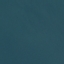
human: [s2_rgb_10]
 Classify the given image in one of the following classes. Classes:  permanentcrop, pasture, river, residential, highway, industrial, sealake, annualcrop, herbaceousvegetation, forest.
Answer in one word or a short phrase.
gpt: SeaLake